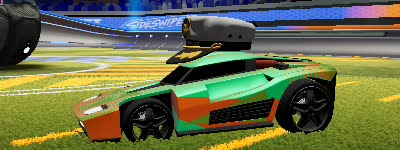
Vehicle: breakout